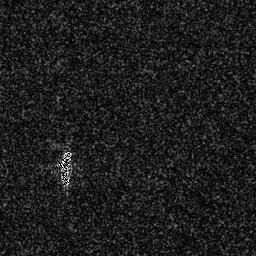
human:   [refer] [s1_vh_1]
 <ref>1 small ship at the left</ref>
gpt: <box>[[21, 58, 28, 69, 0]]</box>